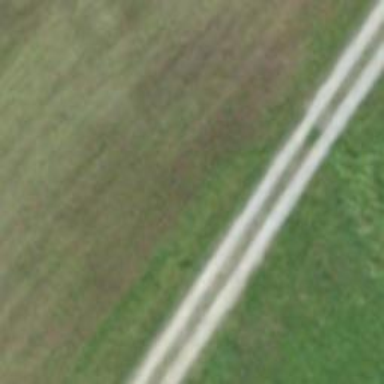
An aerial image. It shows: Well-maintained track road with grade 1 tracktype.